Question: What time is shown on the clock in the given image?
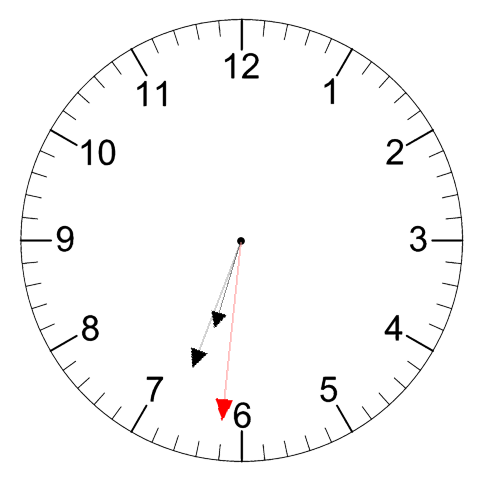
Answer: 06:33:31